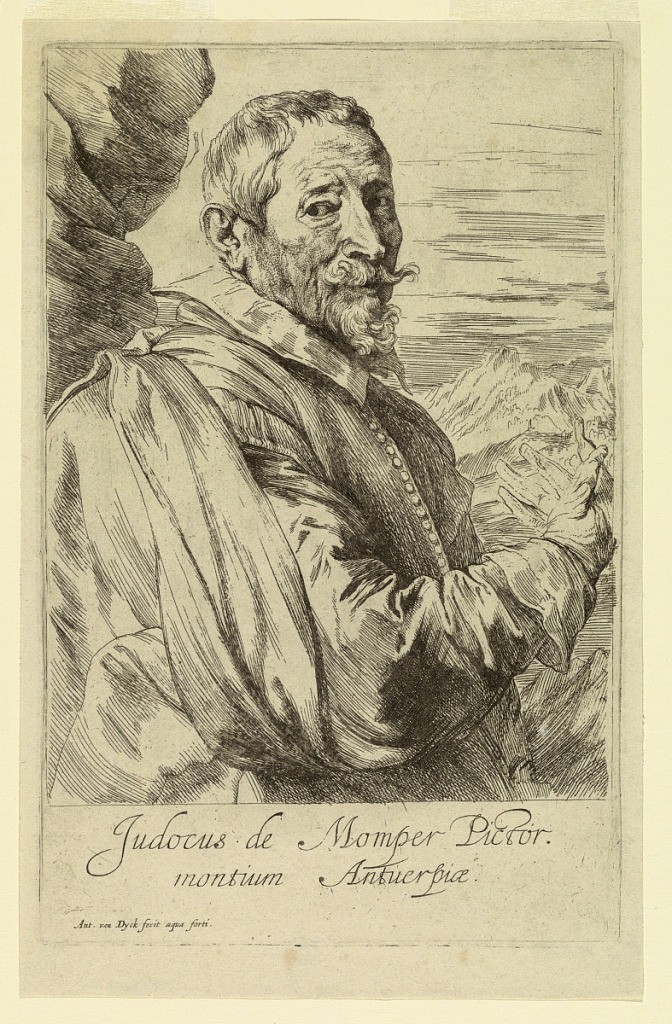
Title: Portrait of Josse de Momper, from the Icones Principum Virorum
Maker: Anthony van Dyck, Netherlandish, 1599 – 1641
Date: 1660
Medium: Etching on paper in black ink
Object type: Print
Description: Half-length portrait in three-quarter view to right. He is gesticulating with his right arm.